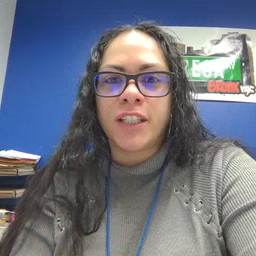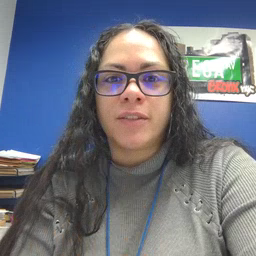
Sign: every